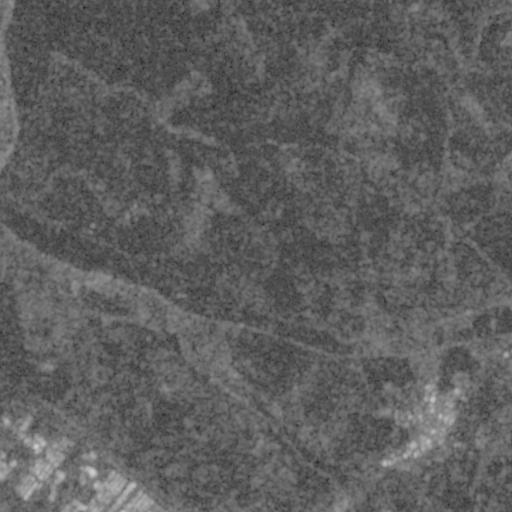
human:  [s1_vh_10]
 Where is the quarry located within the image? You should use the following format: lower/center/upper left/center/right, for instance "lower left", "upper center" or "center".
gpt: The quarry is located in the lower right of the image.
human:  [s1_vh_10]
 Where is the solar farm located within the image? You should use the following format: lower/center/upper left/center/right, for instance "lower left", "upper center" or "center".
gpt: The solar farm is located in the center left of the image.
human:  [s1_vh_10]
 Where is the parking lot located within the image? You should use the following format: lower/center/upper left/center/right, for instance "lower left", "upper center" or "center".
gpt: There is no parking lot in the image.

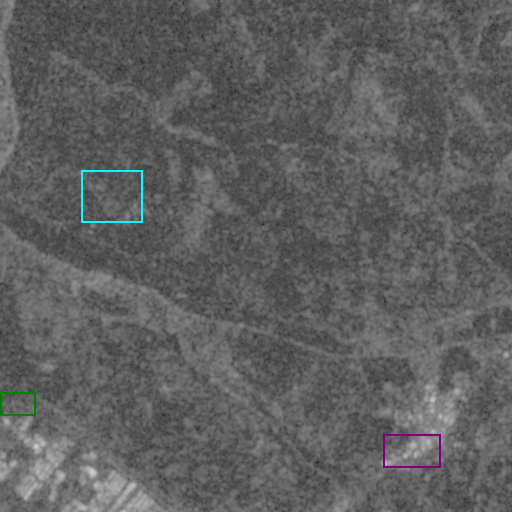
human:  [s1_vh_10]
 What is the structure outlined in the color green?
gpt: The structure outlined in green is a park.
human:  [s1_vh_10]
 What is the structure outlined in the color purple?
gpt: The structure outlined in purple is a quarry.
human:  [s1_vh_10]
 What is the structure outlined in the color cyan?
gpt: The structure outlined in cyan is a solar farm.
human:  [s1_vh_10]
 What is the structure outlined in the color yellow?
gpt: There is no yellow outline.